Question: Anybody successful on trying jinja2 template inheritance? The sample just work partially for me.
base.html
'''
<!DOCTYPE HTML PUBLIC "-//W3C//DTD HTML 4.01//EN">
<html lang="en">
<html xmlns="http://www.w3.org/1999/xhtml">
<head>
{% block head %}
<link rel="stylesheet" href="style.css" />
<title>{% block title %}{% endblock %} - My Webpage</title>
{% endblock %}
</head>
<body>
<div id="content">{% block content %}{% endblock %}</div>
<div id="footer">
{% block footer %}
&copy; Copyright 2008 by <a href="http://domain.invalid/">you</a>.
{% endblock %}
</div>
</body>
'''
index.html (child template)
'''
{% extends "base.html" %}
{% block title %}Index{% endblock %}
{% block head %}
{{ super() }}
<style type="text/css">
.important { color: #336699; }
</style>
{% endblock %}
{% block content %}
<h1>Index</h1>
<p class="important">
Welcome on my awesome homepage.
</p>
{% endblock %}
'''
My output

My problem:
1. page title is "Index". It should be "Index - Mypage"
2. No footer
Please help!!!!
For reference: I am using most updated google app engine, python 2.7, IDE is Visual studio 2012 + Python for Visual Studio, <URL>
views.py
'''
def index(request):
return render_to_response('myapp/index.html')
'''
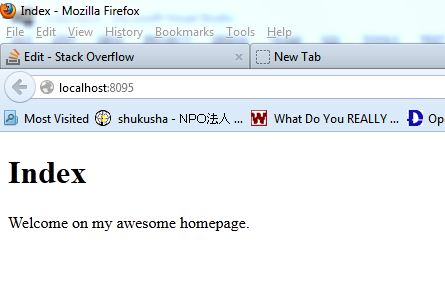
Answer: Jinja2 follows inheritance from your TEMPLATE_DIRS settings. I'm assuming that you have an incorrect path. Try:
'''
{% extends "myapp/base.html" %}
'''